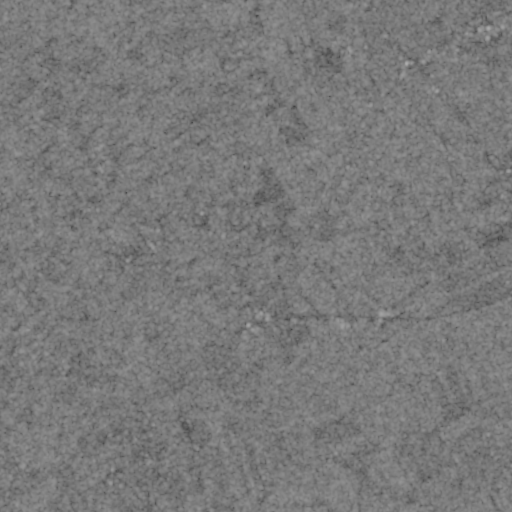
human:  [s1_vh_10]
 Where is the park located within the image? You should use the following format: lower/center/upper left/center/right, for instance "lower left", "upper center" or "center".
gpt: The park is located in the center right of the image.
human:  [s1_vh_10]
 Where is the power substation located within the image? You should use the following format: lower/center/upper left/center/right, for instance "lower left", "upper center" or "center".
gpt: The power substation is located in the upper right of the image.
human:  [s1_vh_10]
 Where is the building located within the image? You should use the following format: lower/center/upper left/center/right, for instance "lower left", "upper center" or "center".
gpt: There is no building in the image.

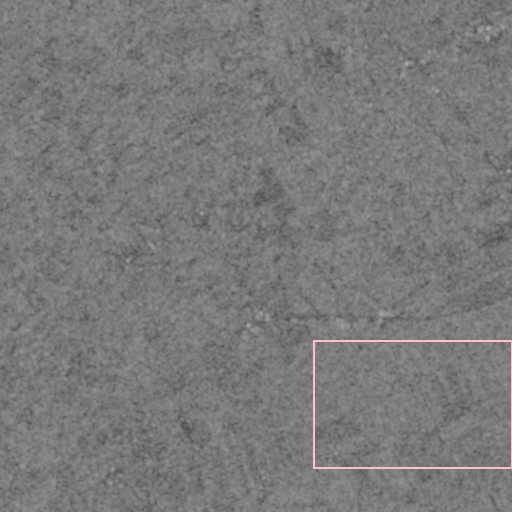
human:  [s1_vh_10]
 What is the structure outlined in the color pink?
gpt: The structure outlined in pink is a crop field.
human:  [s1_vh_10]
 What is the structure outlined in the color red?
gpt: There is no red outline.